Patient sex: F
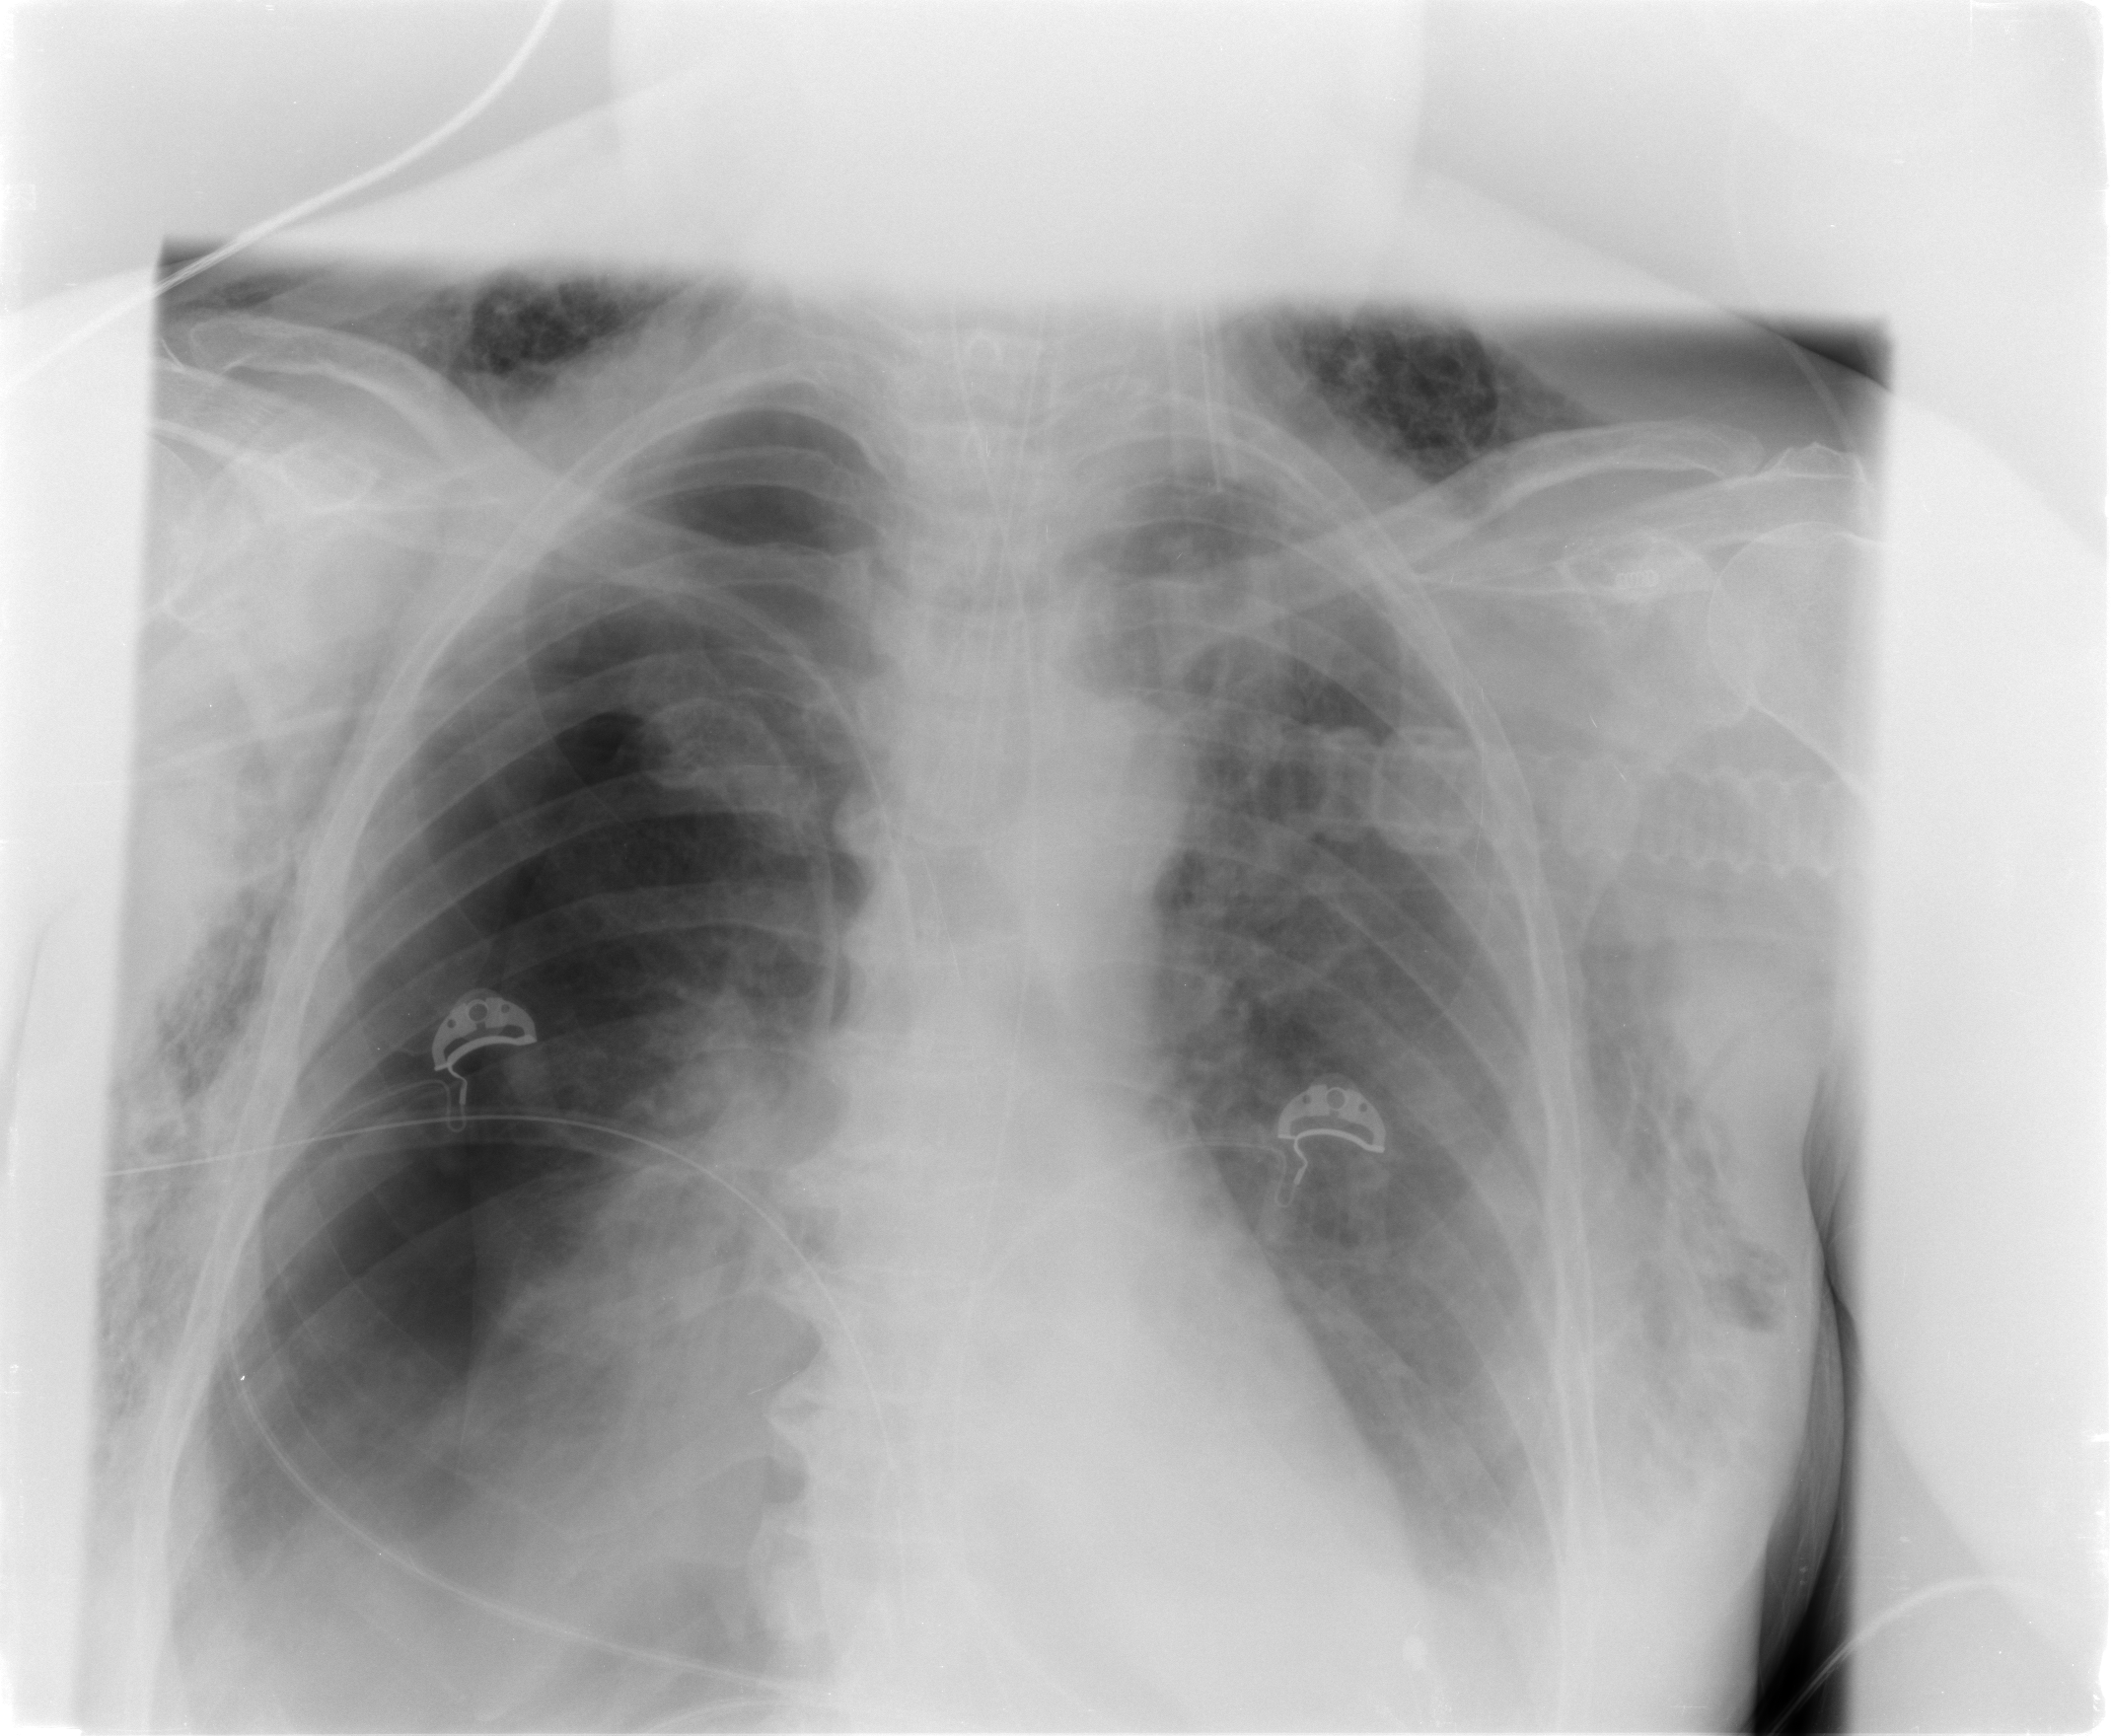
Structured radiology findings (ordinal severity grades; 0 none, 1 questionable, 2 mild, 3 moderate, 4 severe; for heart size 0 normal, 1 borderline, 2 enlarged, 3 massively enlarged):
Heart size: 0
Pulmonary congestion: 0
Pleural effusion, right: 2
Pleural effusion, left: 2
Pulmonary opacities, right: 0
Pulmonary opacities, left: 0
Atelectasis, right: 2
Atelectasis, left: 2